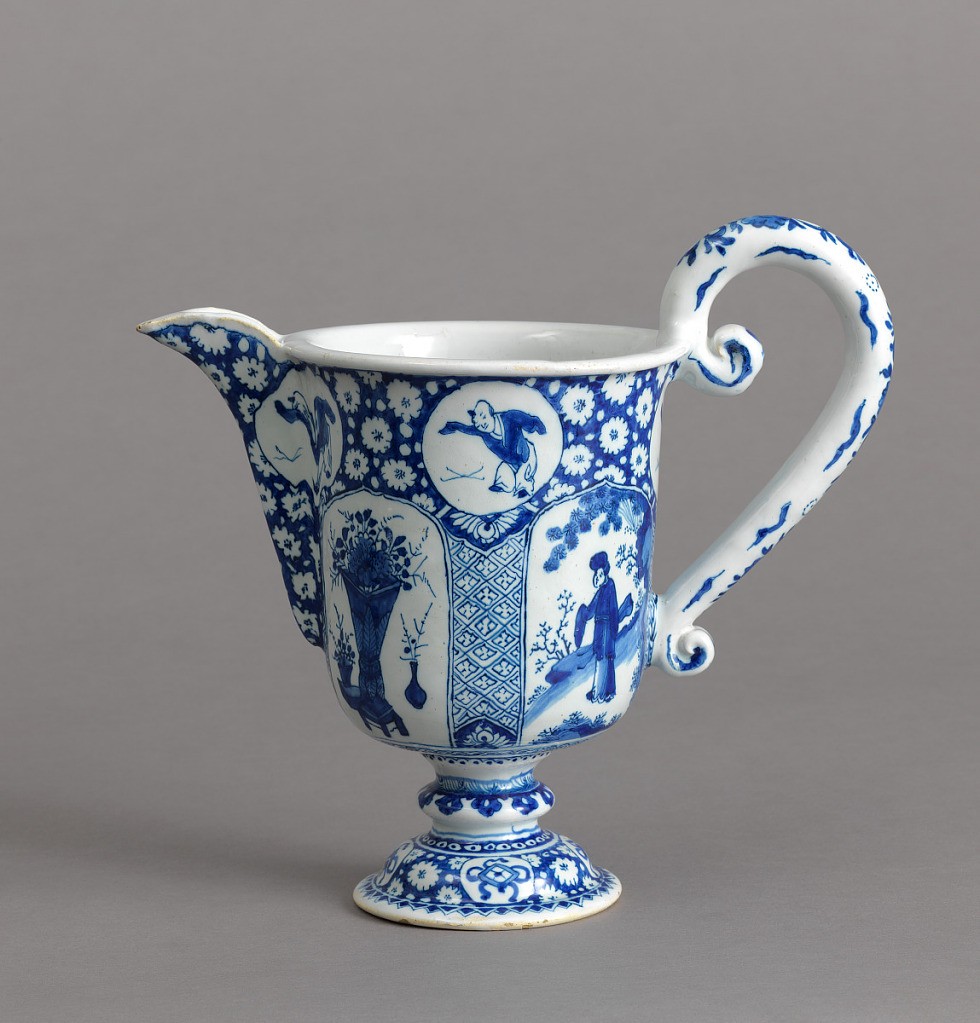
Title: Ewer
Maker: Grieksche A [de] (the Greek A Factory), Delft, Netherlands, founded 1658
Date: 1686–1701
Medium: Tin-glazed earthenware
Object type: ewer
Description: Straight-sided circular body, long pointed spout one side, large looped handle opposite side; domed foot with flattened knop middle of stem; painted in underglaze blue on white with dark outlines (trek), chinoiserie designs of figures and flower vases in reserves, floral and diaper patterns.